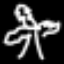
Label: palm tree